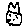
Label: cat